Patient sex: M
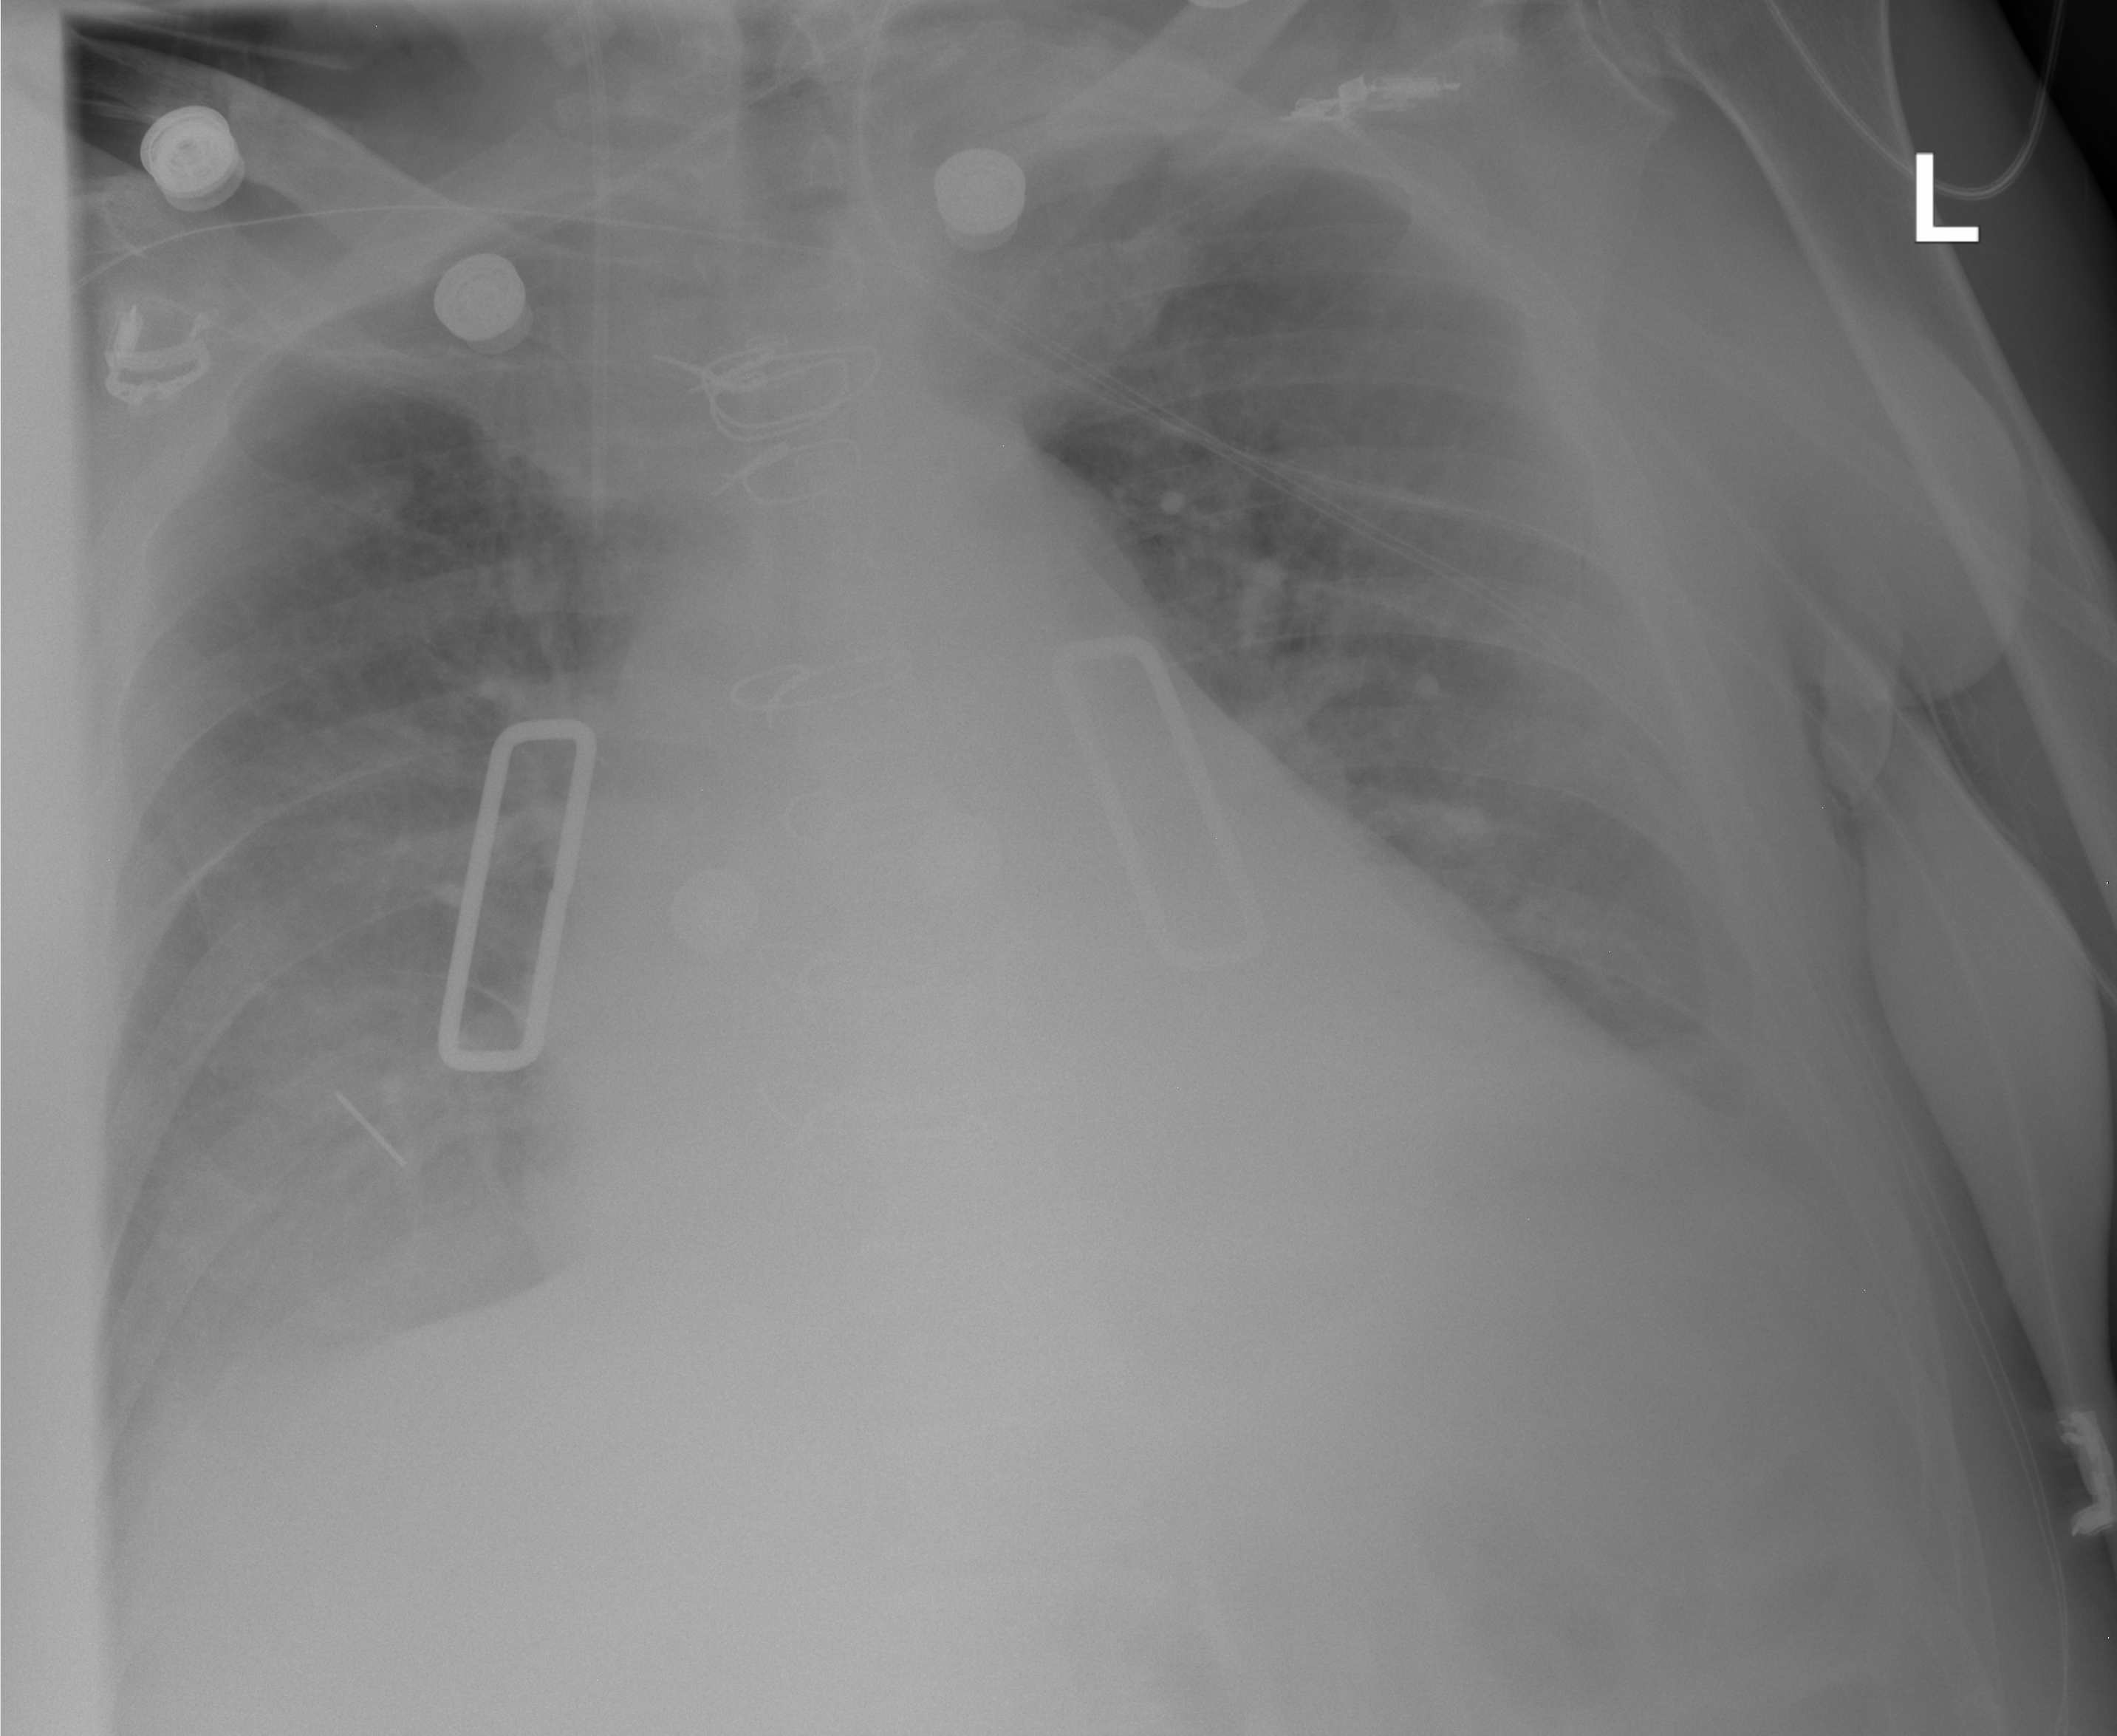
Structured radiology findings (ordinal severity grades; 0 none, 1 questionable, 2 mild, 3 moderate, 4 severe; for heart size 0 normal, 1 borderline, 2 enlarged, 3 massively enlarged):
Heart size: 2
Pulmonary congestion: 0
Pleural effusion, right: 0
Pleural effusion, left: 2
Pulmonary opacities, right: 2
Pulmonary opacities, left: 2
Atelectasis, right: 0
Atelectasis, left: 0